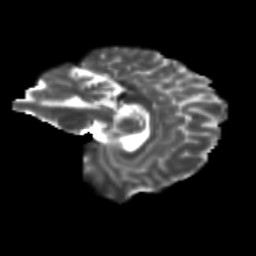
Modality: T2w
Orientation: sagittal
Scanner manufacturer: siemens
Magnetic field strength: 3 T
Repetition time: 9.2 s
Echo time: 0.084 s